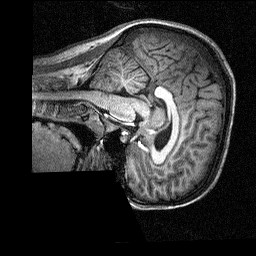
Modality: T1w
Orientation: sagittal